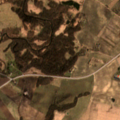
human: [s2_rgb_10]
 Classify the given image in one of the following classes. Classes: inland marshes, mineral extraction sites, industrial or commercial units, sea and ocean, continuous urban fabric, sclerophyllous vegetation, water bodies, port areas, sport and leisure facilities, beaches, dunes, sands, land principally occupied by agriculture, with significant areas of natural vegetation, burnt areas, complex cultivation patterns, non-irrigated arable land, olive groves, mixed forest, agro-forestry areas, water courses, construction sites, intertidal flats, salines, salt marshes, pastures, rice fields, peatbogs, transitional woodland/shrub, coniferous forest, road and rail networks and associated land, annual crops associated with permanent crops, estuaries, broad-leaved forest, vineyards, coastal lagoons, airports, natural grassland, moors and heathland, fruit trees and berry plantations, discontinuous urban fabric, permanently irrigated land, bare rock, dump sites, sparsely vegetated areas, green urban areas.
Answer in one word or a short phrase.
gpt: non-irrigated arable land, complex cultivation patterns, broad-leaved forest